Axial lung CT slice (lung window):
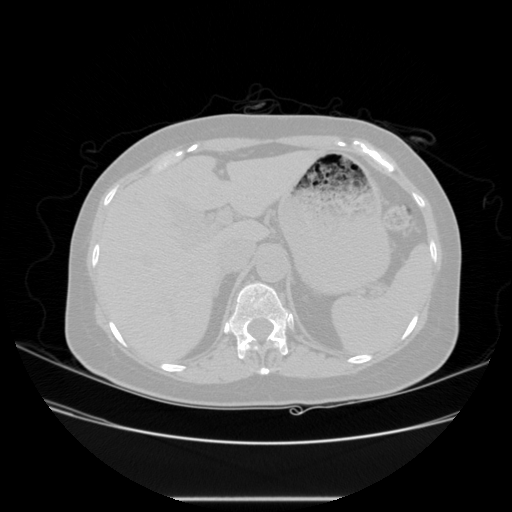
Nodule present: no